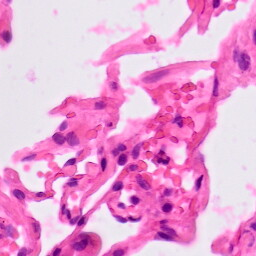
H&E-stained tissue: Lung